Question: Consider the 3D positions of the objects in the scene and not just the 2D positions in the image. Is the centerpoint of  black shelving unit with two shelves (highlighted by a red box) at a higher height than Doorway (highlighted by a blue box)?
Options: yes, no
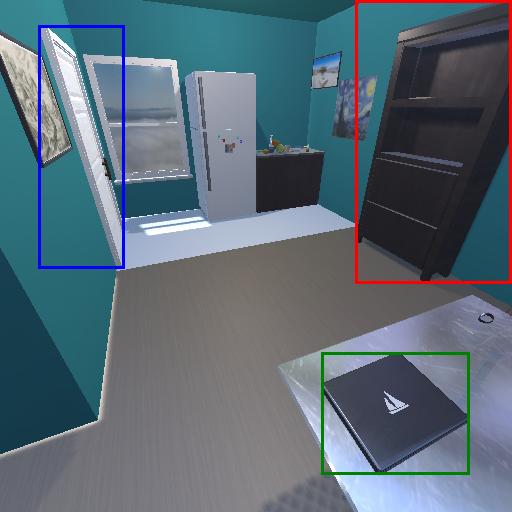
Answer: yes